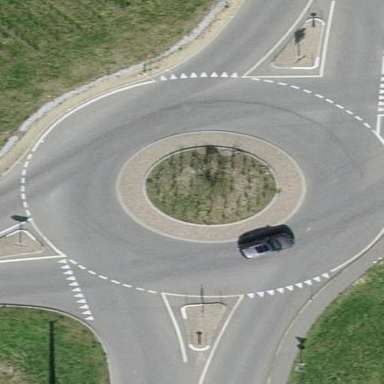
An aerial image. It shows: Secondary road leading to roundabout.